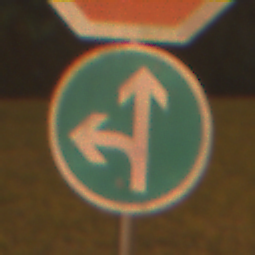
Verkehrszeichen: VorgeschriebeneFahrtrichtungGeradeausOderLinks
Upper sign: Stop
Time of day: Night
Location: Outdoor (Suburban)
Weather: PartlyCloudy
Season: NotSpecified
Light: Artificial